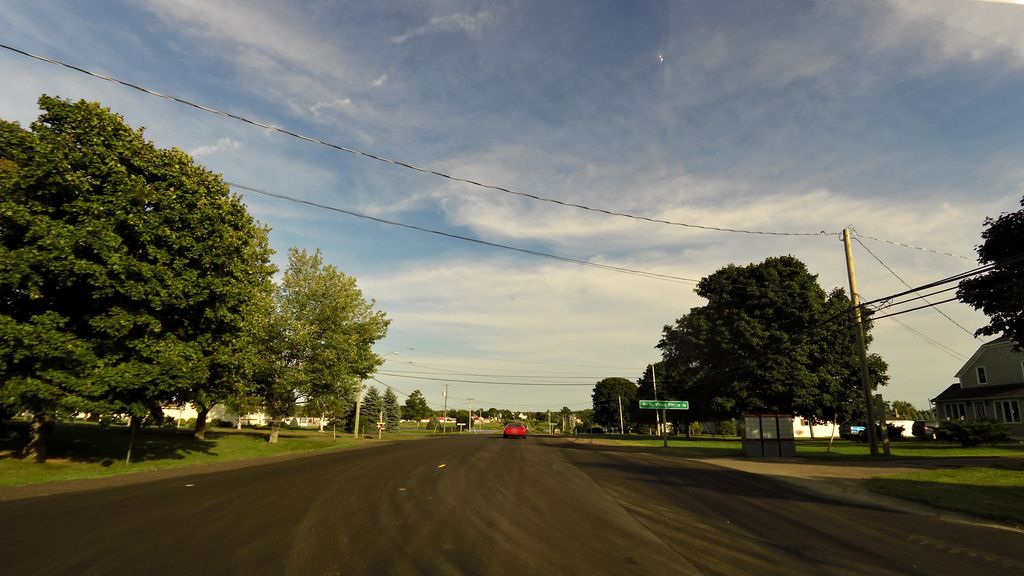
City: charlottetown